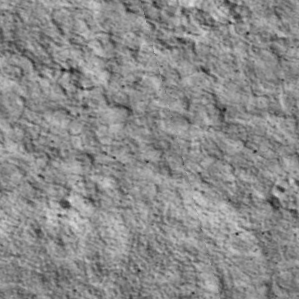
Label: non_frost